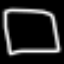
Label: square